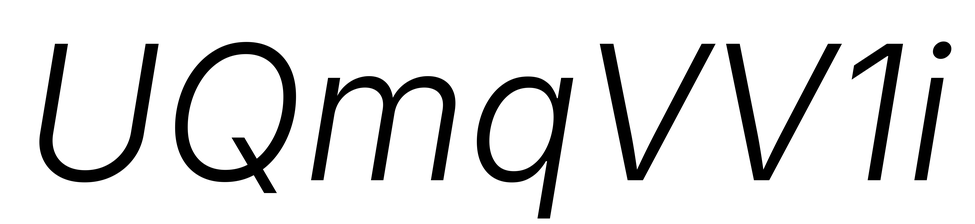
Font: Inter-Italic_Light_Italic